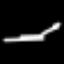
Label: line